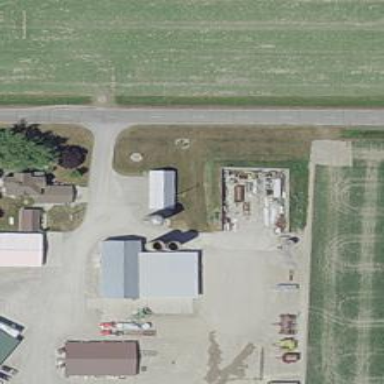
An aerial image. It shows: Silo.